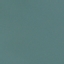
Land use / land cover: SeaLake